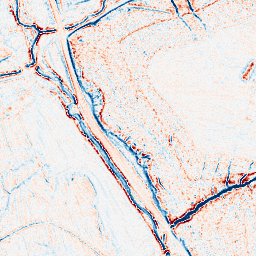
Category: edge_preserving
Decomposition family: anisotropic_diffusion
Decomposition parameters: iterations: 10
kappa: 100
gamma: 0.1
Upsampling method: cubic_mitchell
Upsampling parameters: scale: 8
Upsampling scale: 8